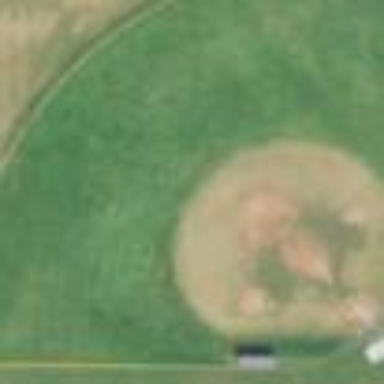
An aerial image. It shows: Baseball pitch for leisure land.